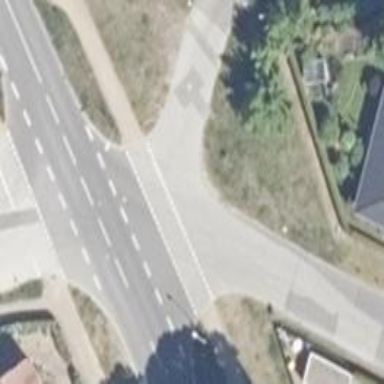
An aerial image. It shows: Smooth asphalt road in residential area.